Question: I am using yahoo's purecss and trying to create a responsive site. I am facing some issues. The footer is unfortunately, not aligning flush with the sidebar.

<URL>
the footer css
'''
.footer {
background: none repeat scroll 0 0 rgb(100, 100, 100);
border-top: 1px solid #eee;
font-size: 87.5%;
margin-top: 3.4286em;
padding: 1.1429em;
clear: both;
text-align: center;
width: 100%;
max-width: 800px;
'''
}
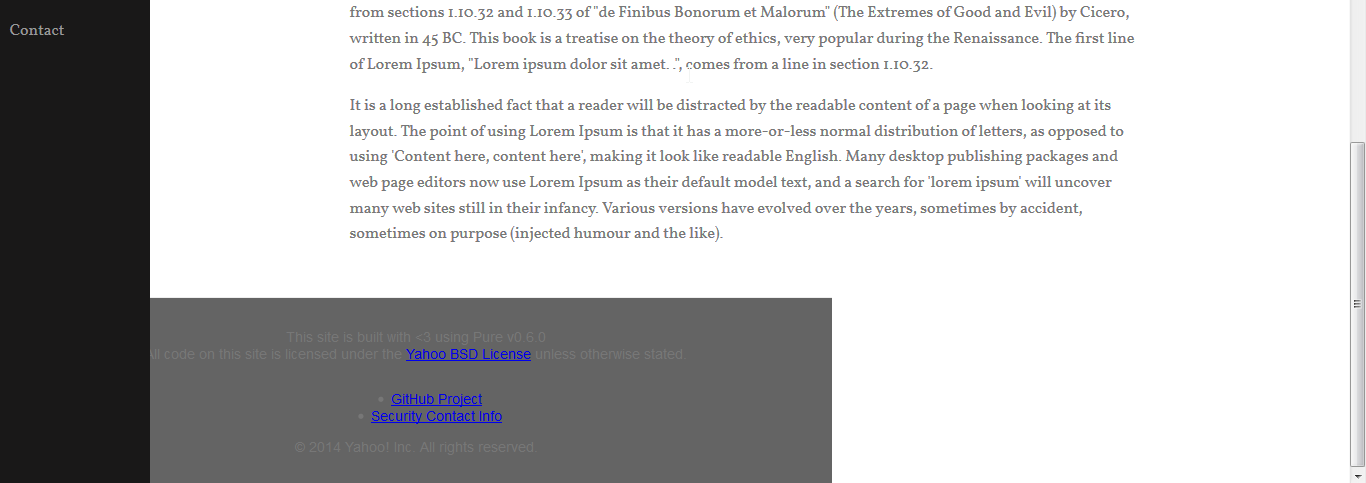
Answer: what's blocking it from expanding is :
'''
max-width: 800px;
'''
is that what you mean by ?